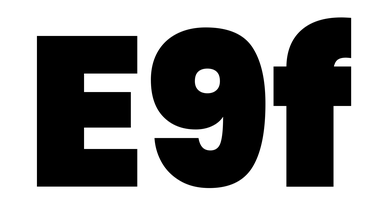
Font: Poppins-Black